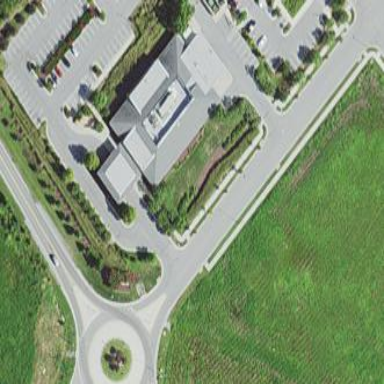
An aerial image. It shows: Clinic building providing healthcare services.